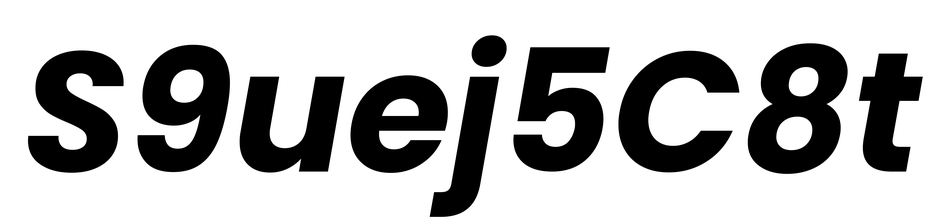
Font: Poppins-BoldItalic